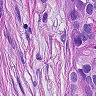
Metastatic tissue present: yes